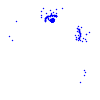
Particle: kaon